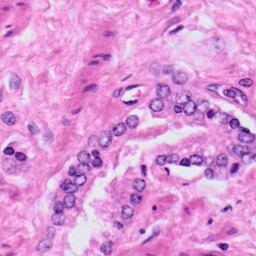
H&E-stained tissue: Prostate